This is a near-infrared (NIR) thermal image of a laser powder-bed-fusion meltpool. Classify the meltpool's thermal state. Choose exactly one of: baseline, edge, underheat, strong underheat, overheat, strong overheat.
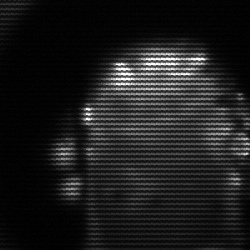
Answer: baseline